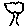
Label: tree